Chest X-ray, PA view. Patient: 49 years old, sex M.
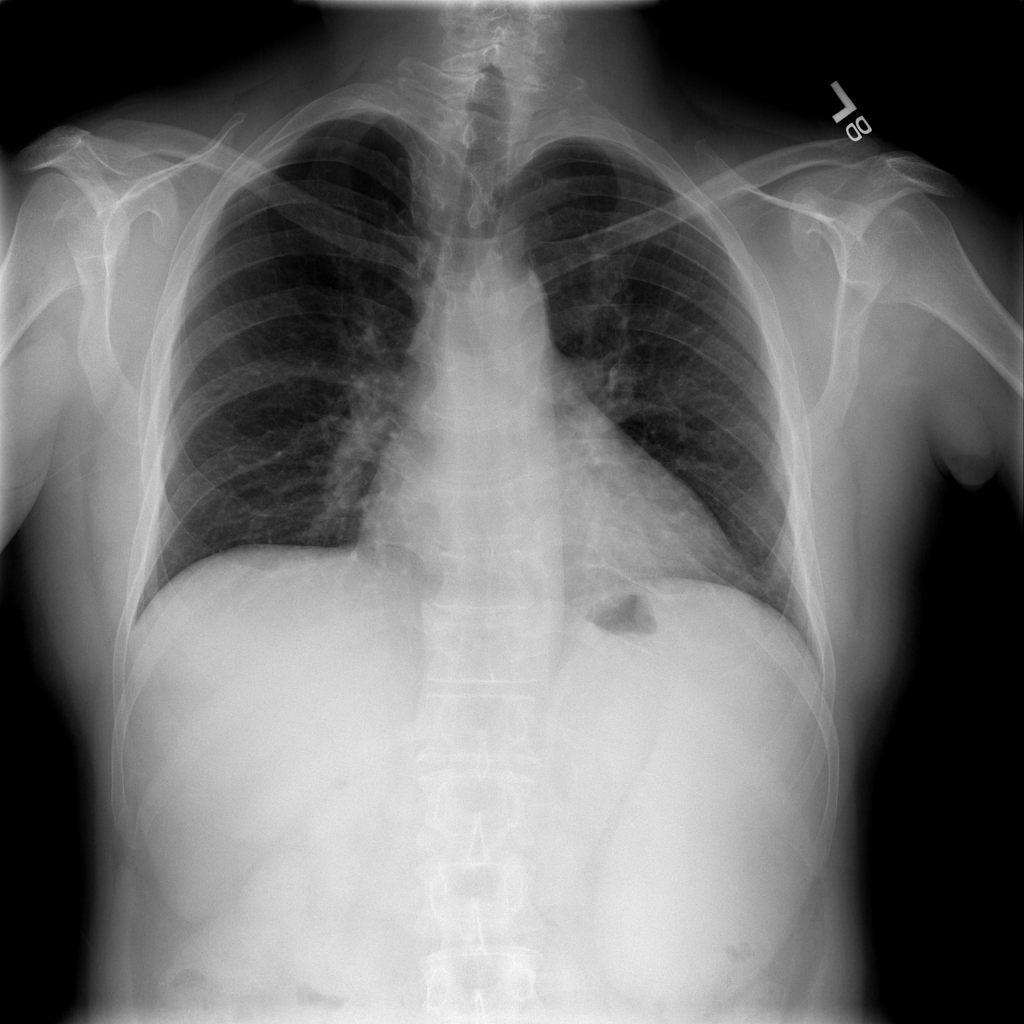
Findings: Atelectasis